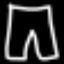
Label: pants